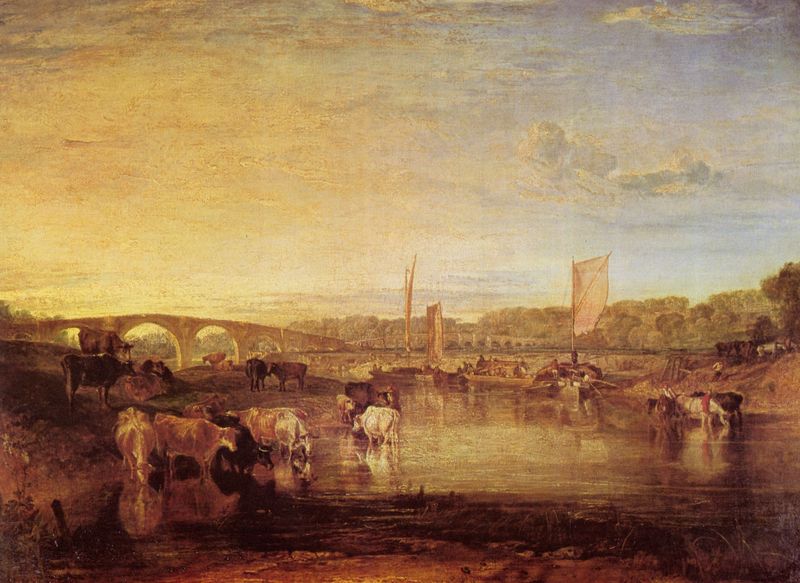
Titel: Die Walton-Brücken
Künstler: William Turner
Standort: (Großbritannien)
Institution: Loyd Collection
Schlagwörter: blau, dunkel, gemälde, himmel, wasser, weiß, wolken, bäume, fluss, gelb, grün, landschaft, menschen, ocker, see, stadt, ufer, abend, braun, grau, hell, licht, schwarz, vordergrund, gras, rot, tiere, wolke, malerei, saufen, trinken, mensch, stein, öl, dämmerung, ferne, horizont, hügel, kühe, sonnenaufgang, spiegelung, vieh, weide, weite, brücke, gewässer, sonne, england, wald, bauern, boot, boote, kahn, pferde, zügel, schiff, schiffe, segel, segelboot, segelschiffe, sommer, bogen, italien, fahne, segelschiff, heu, abendsonne, dunst, nebel, sonnenuntergang, herde, kuh, rast, kähne, böschung, strom, ölgemälde, turner, abendrot, abendstimmung, bauer, reflexion, segelboote, bögen, schimmer, rinder, steinbrücke, kran, flusslandschaft, waten, sumpf, rundbögen, sonnenschein, tränke, claude, flaggen, tränken, buntvieh, hirte, englisch, brücken, tiber, brückenbogen, furt, lorrain, flußschiffer, kühe tränke, turnerisch, william turner, weiß rot, ölgeälde, 19. jahrhundert, kühe tränken, trinkende kühe